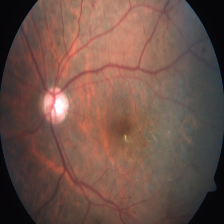
Diabetic retinopathy grade: Severe